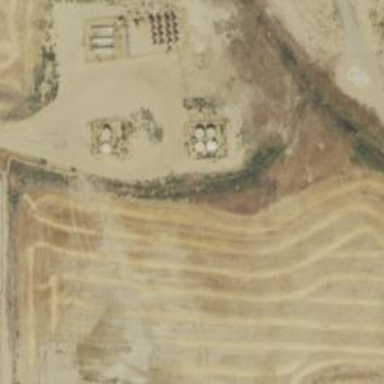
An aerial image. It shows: Storage tank with man-made structure.